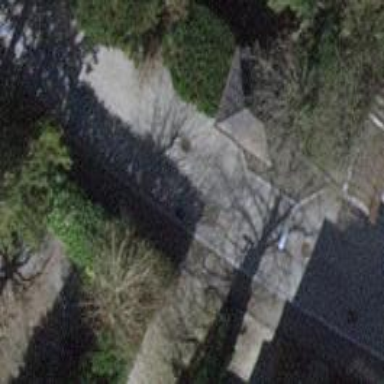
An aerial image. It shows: Paved footway with crossing.